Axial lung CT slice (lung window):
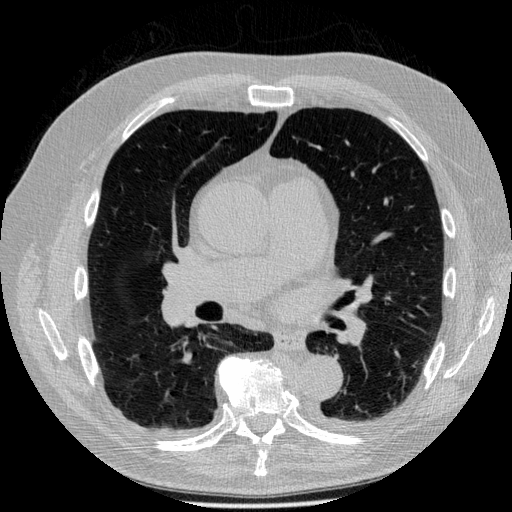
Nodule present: no